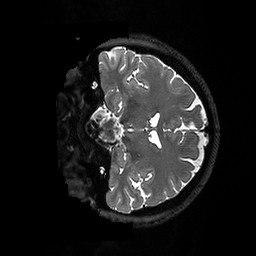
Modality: T2w
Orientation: coronal
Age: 38
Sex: female
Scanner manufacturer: ge
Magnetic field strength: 3 T
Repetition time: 3.202 s
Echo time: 0.0669 s